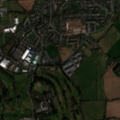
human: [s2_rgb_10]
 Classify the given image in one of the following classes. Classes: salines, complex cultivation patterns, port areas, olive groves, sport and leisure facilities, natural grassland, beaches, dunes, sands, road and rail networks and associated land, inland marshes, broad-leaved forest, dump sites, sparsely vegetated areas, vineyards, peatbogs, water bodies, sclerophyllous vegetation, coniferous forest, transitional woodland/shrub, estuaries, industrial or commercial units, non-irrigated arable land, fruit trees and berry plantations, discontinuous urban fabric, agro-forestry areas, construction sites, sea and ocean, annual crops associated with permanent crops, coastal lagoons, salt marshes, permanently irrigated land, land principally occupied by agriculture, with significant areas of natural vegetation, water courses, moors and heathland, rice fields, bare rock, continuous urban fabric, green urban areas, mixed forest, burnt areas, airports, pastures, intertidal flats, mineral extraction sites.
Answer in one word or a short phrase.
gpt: discontinuous urban fabric, sport and leisure facilities, non-irrigated arable land, pastures